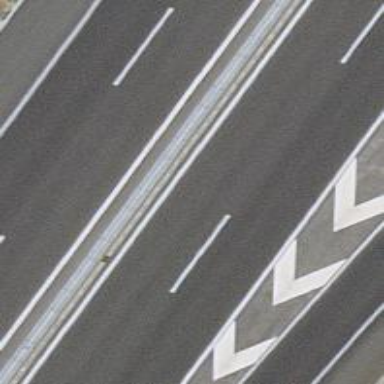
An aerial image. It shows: Guard rail.